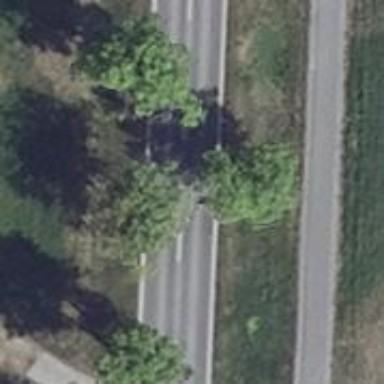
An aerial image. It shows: Deciduous broadleaved tree.